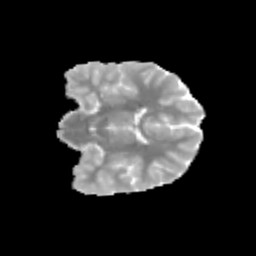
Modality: MD
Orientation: coronal
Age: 10
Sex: male
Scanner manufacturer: siemens
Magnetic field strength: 3 T
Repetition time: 3.8 s
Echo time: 0.07 s